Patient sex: M
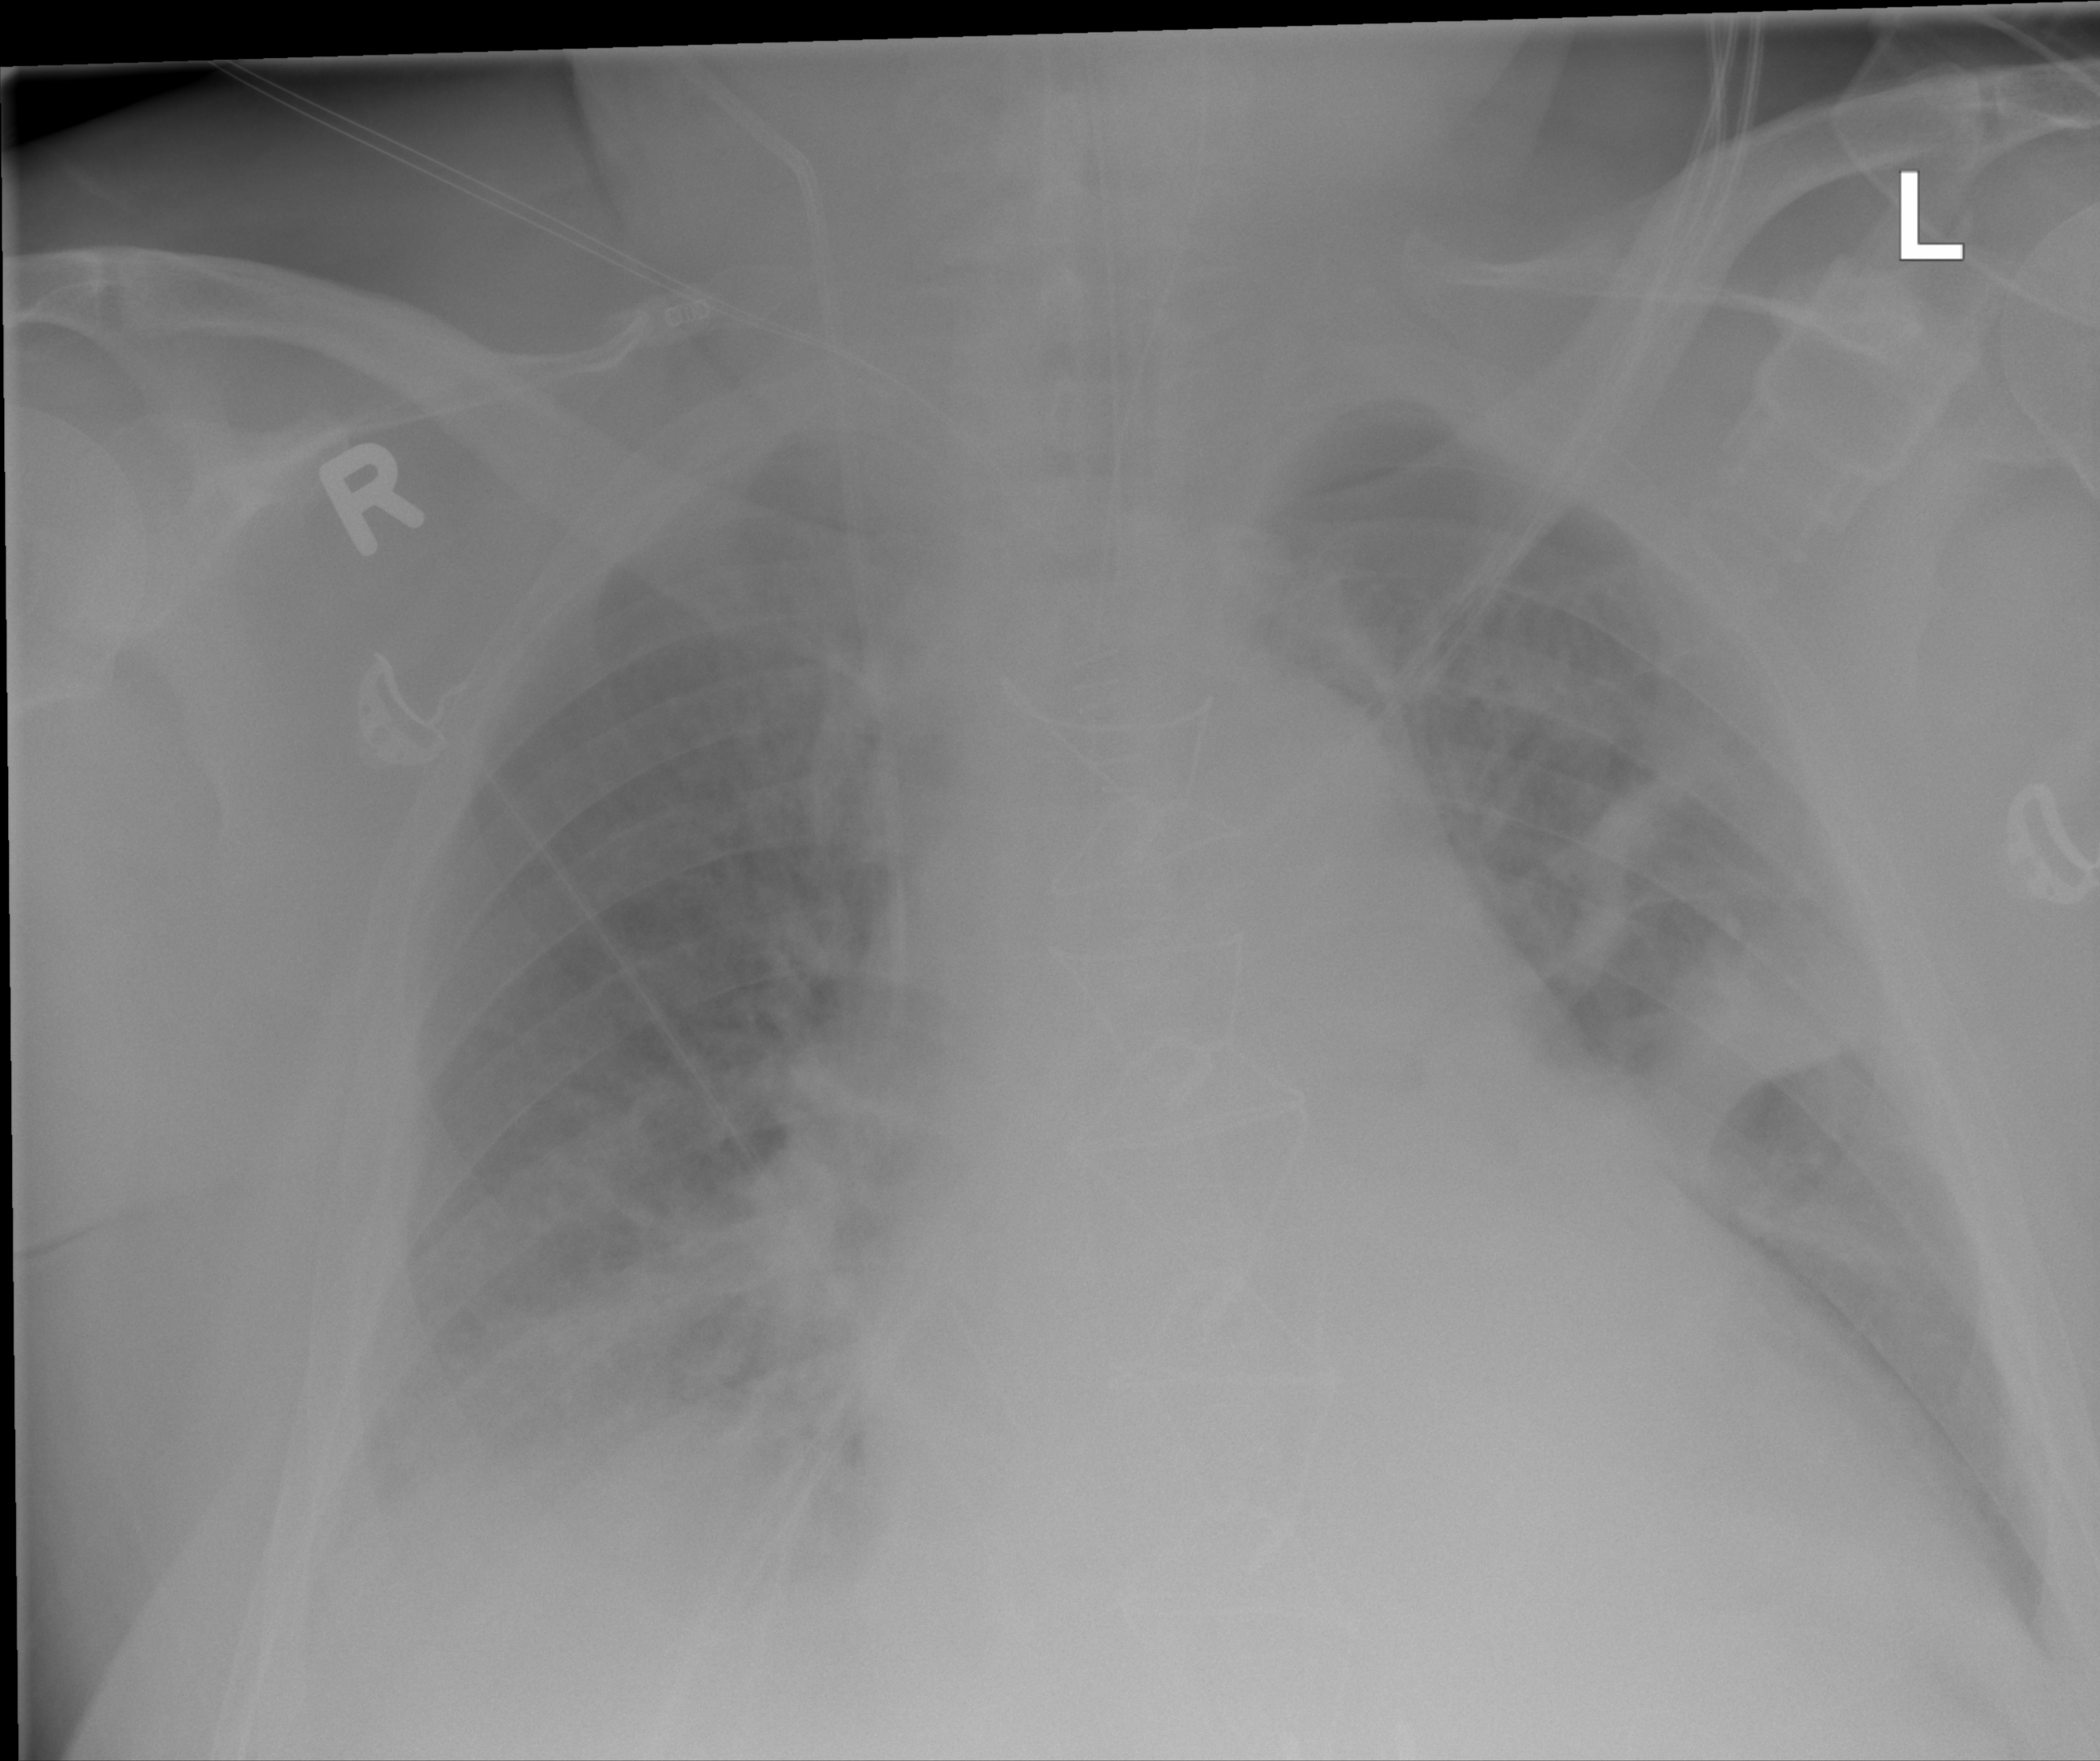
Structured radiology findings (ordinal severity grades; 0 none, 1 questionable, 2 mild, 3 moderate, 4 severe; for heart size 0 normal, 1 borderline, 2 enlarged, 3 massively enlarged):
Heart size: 2
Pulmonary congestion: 2
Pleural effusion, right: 2
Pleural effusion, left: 2
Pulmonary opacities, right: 2
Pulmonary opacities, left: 3
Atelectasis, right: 2
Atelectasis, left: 2